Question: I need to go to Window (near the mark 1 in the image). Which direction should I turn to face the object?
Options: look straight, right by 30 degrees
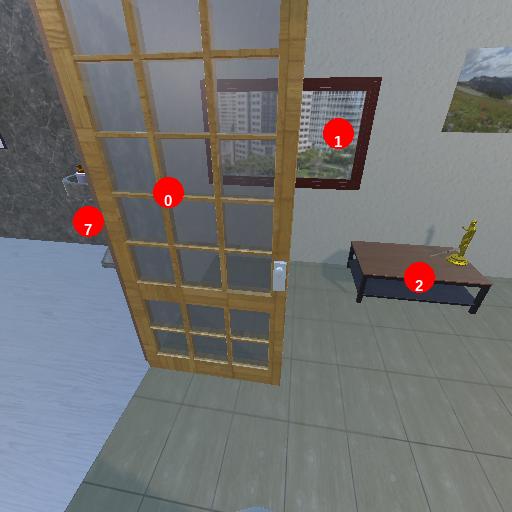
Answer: look straight